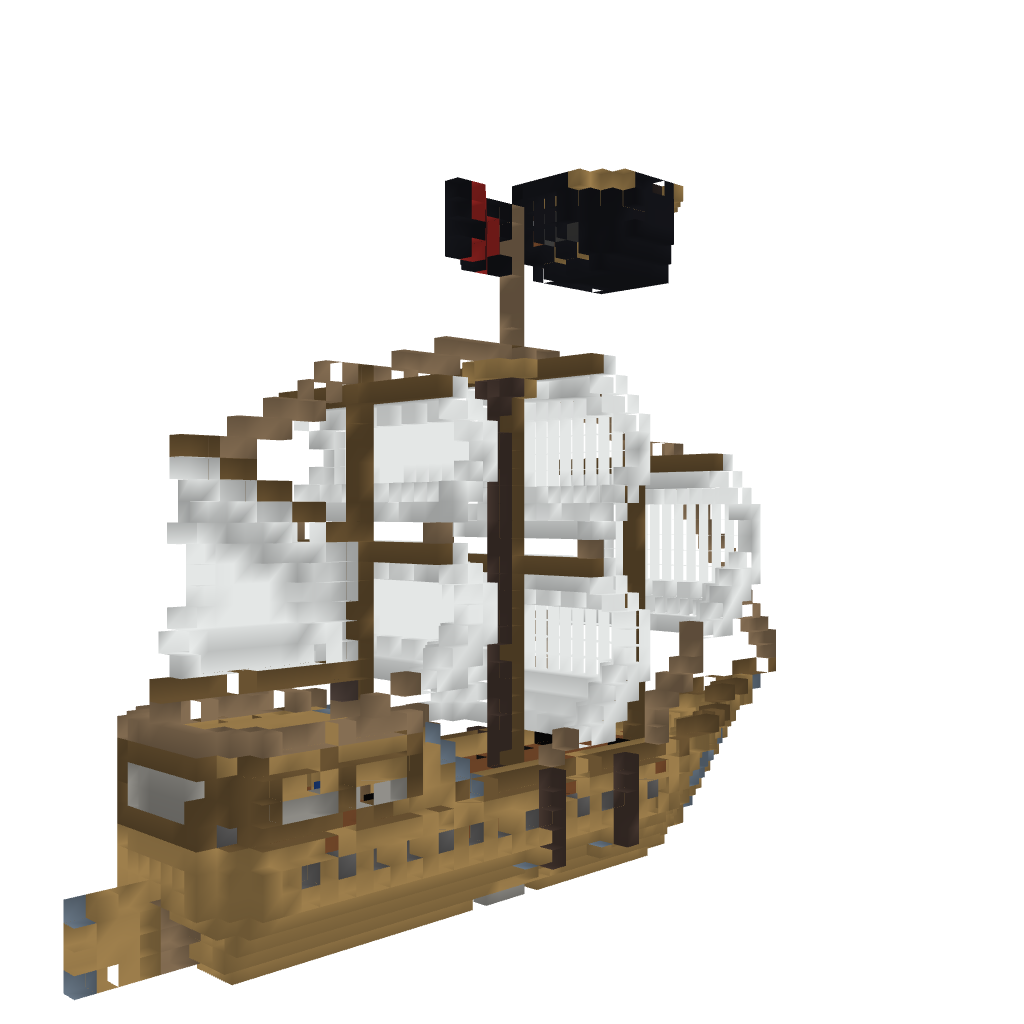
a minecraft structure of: Ghost ship